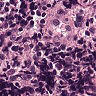
Metastatic tissue present: no